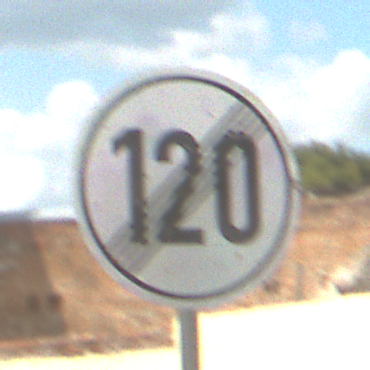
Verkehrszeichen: EndeGeschwindigkeit120
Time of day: Midday
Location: Outdoor (Suburban)
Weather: PartlyCloudy
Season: NotSpecified
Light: Natural